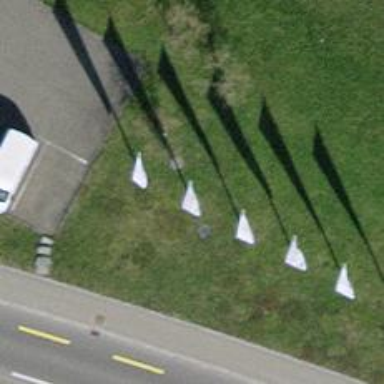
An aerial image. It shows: Flagpole which is man-made.